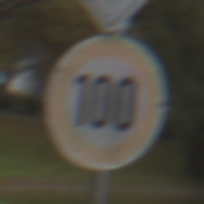
Verkehrszeichen: Geschwindigkeit100
Zusatzzeichen oben: EndeVorfahrtsstrasse
Umgebung: Outdoor, Nature
Tageszeit: MorningAfternoon
Wetter: Overcast
Licht: Natural
Jahreszeit: Autumn
Kontrast: LowContrast